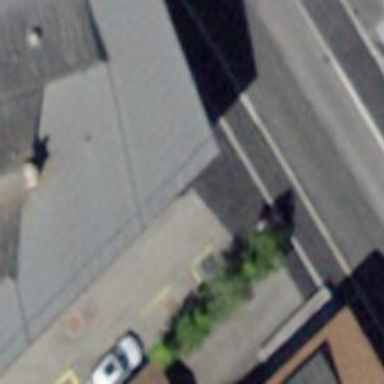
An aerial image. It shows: Clothing store.